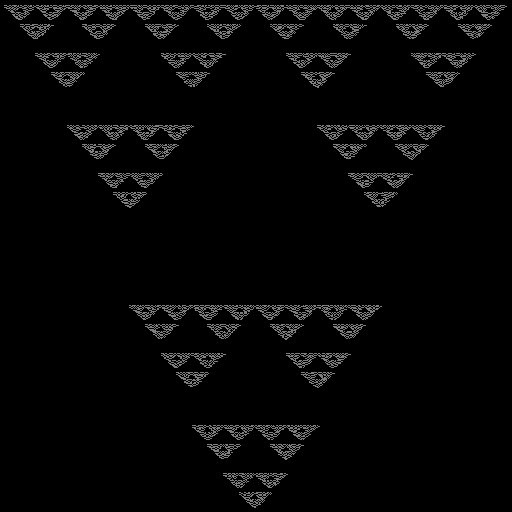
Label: sierpinski_gasket